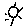
Label: sun